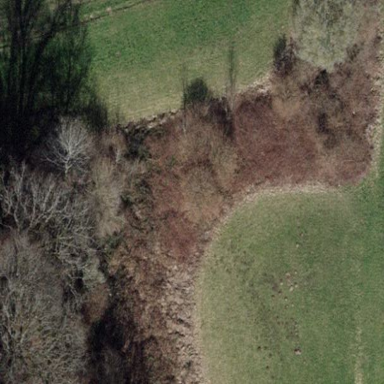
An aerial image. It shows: Patch of scrub vegetation.